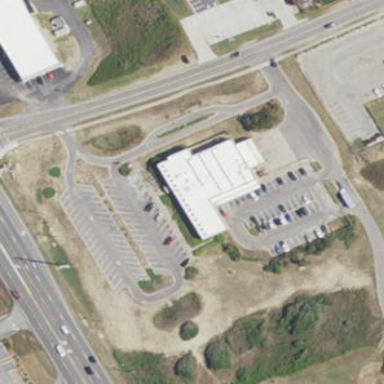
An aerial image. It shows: Post office building.